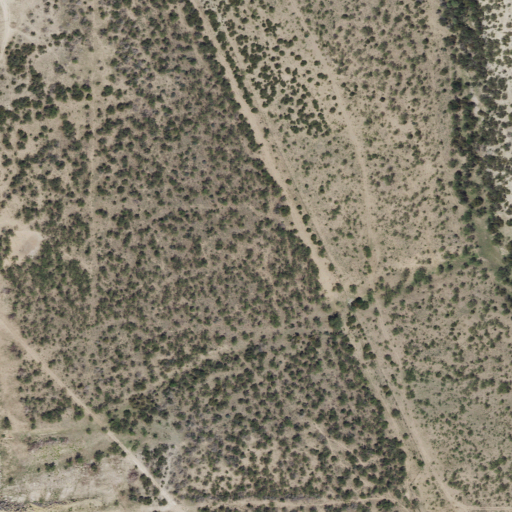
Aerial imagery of valley in Texas named Garrett Draw containing only shrub